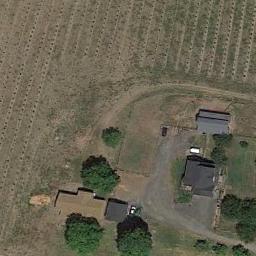
Label: residential